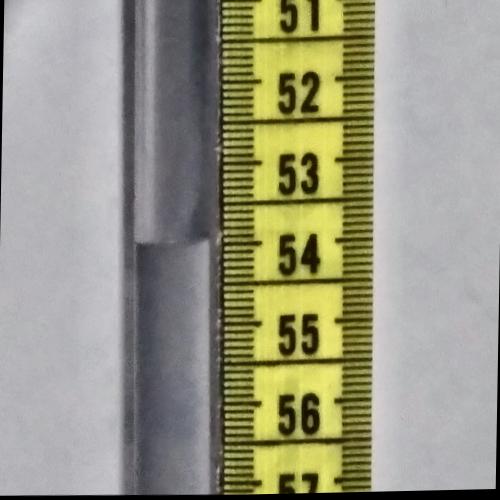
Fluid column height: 54.0 cm